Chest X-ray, PA view. Patient: 51 years old, sex F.
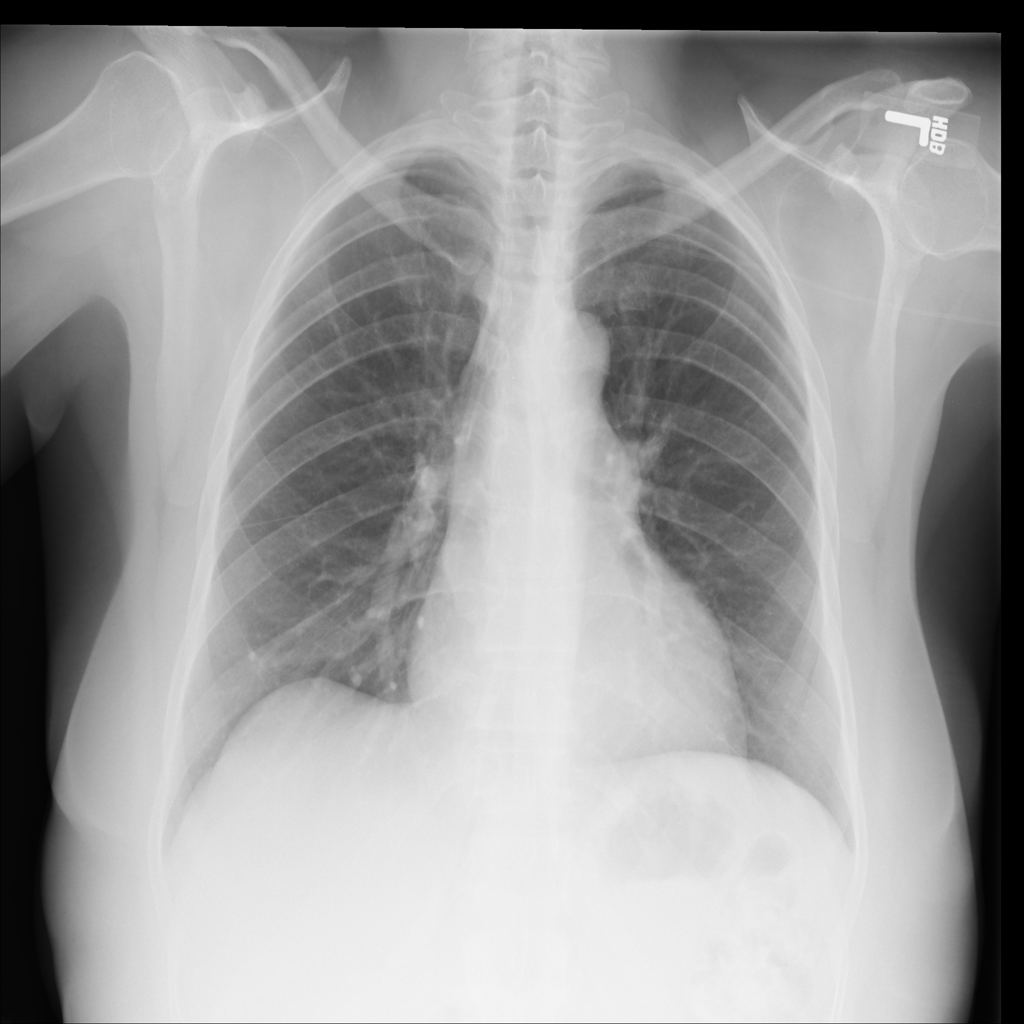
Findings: No Finding